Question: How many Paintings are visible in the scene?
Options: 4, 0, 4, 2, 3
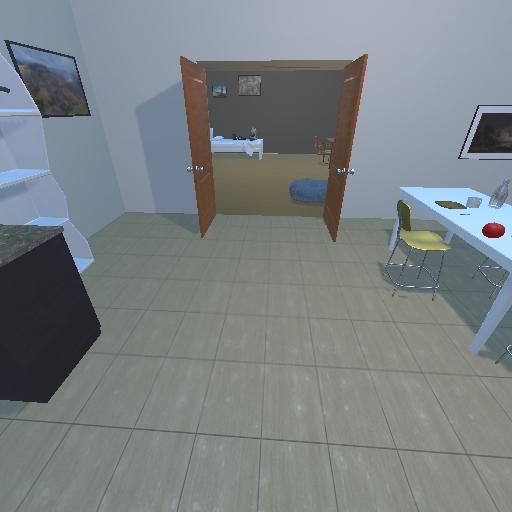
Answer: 4